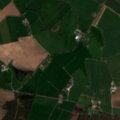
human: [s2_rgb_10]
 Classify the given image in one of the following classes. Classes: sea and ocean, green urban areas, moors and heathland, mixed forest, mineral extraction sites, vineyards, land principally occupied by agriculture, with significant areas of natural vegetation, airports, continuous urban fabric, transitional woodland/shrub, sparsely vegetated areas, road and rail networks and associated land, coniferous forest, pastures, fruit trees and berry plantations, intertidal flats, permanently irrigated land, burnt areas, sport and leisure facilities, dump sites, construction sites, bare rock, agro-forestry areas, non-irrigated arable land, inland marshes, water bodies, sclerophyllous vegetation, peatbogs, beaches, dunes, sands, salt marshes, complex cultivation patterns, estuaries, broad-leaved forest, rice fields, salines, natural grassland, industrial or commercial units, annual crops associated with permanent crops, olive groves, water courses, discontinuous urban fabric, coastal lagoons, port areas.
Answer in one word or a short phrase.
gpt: non-irrigated arable land, pastures, broad-leaved forest, transitional woodland/shrub